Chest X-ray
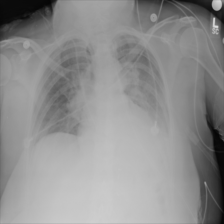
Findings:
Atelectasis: negative
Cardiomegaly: negative
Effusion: negative
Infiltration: negative
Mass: negative
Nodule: negative
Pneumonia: negative
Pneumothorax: negative
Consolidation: negative
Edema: negative
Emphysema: negative
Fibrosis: negative
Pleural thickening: negative
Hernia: negative